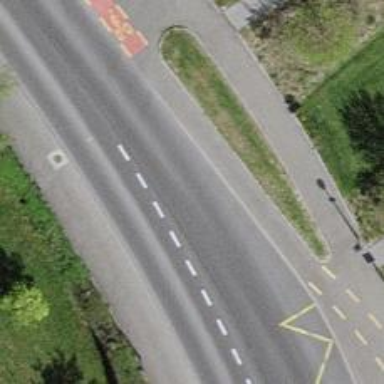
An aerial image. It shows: Tertiary road with cycle track.